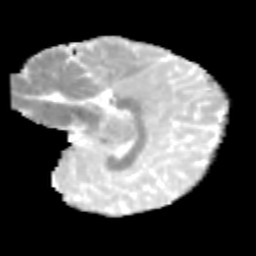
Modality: MD
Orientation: sagittal
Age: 9
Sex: female
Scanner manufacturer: siemens
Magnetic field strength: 3 T
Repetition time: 3.8 s
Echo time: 0.07 s